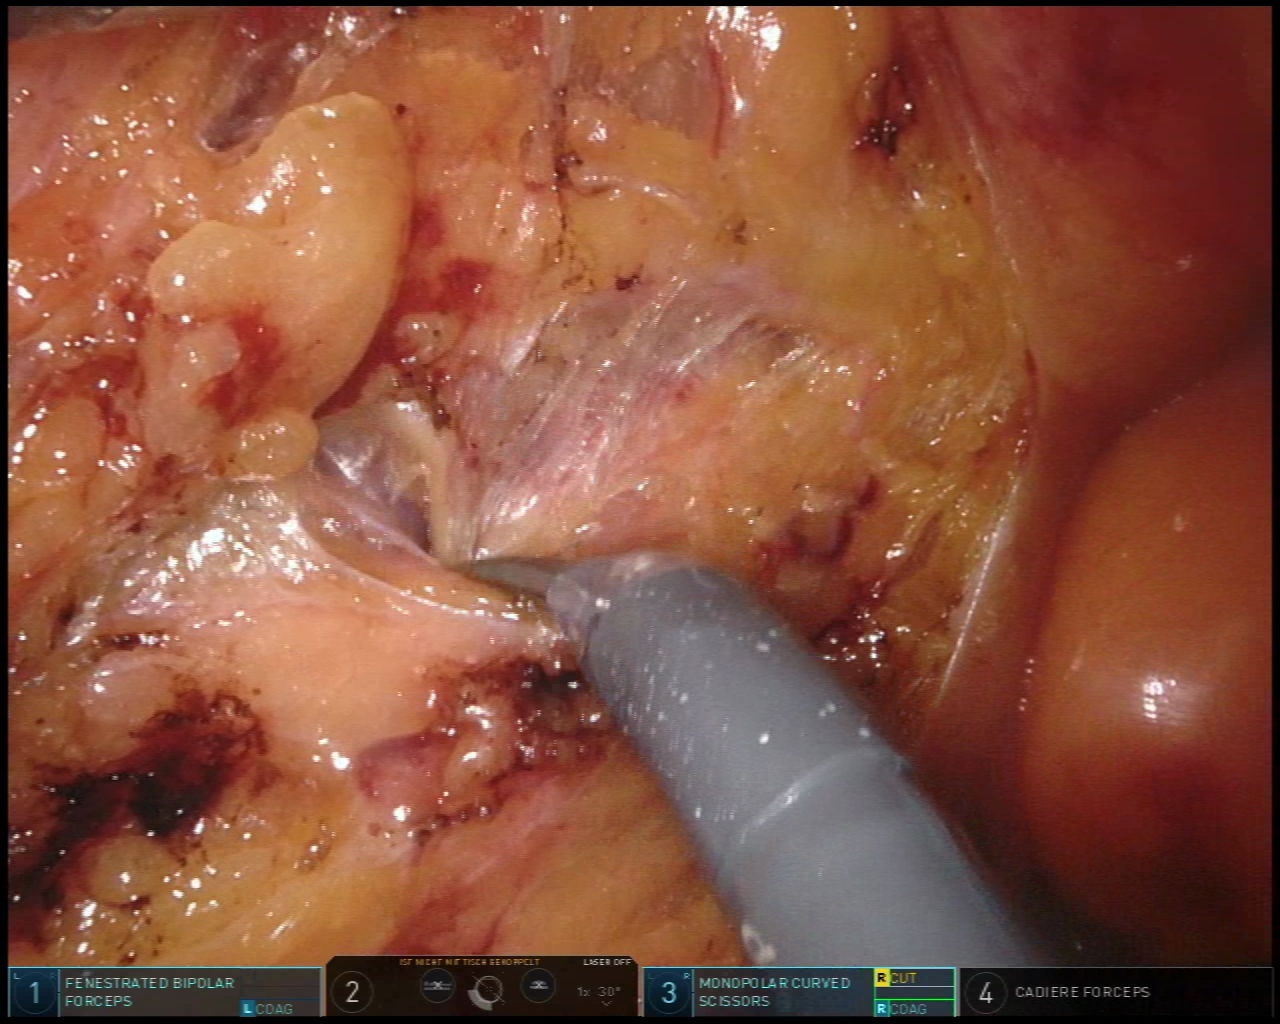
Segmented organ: inferior_mesenteric_artery
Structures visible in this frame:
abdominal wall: no
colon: no
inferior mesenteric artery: yes
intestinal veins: no
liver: no
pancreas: no
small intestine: no
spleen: no
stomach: no
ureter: yes
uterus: no
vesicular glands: no